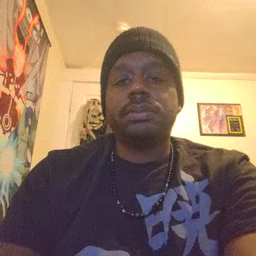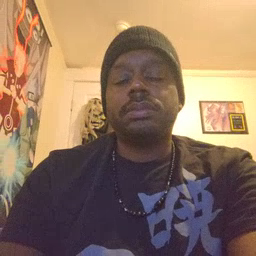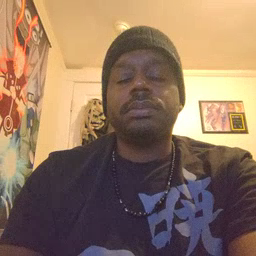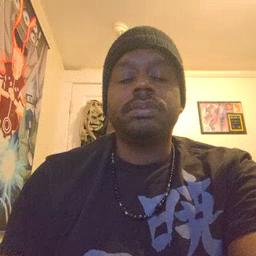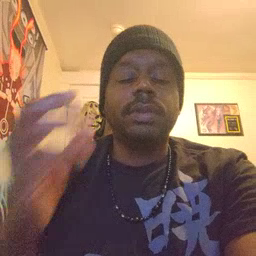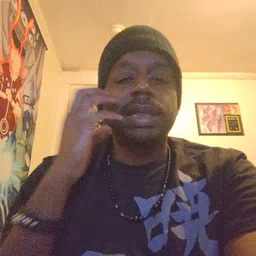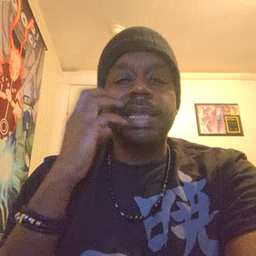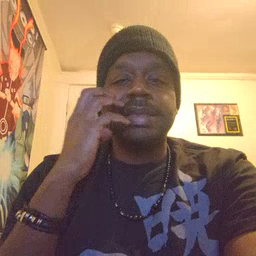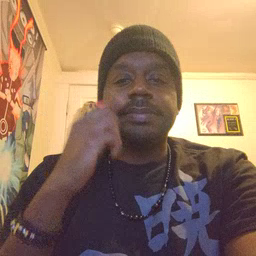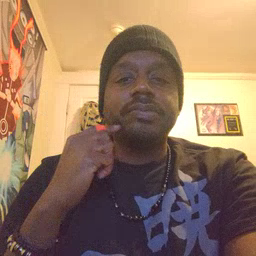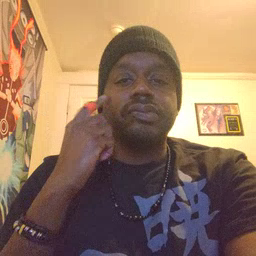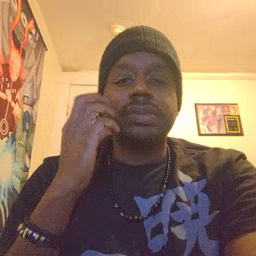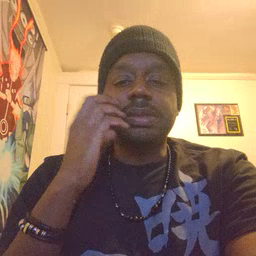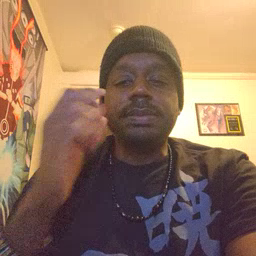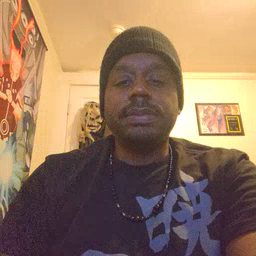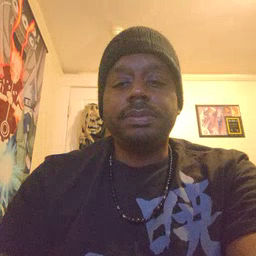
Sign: cheek